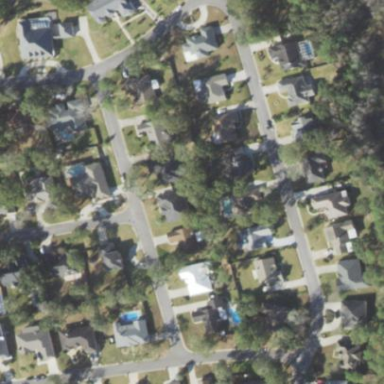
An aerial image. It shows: Residential area consisting of single-family homes.